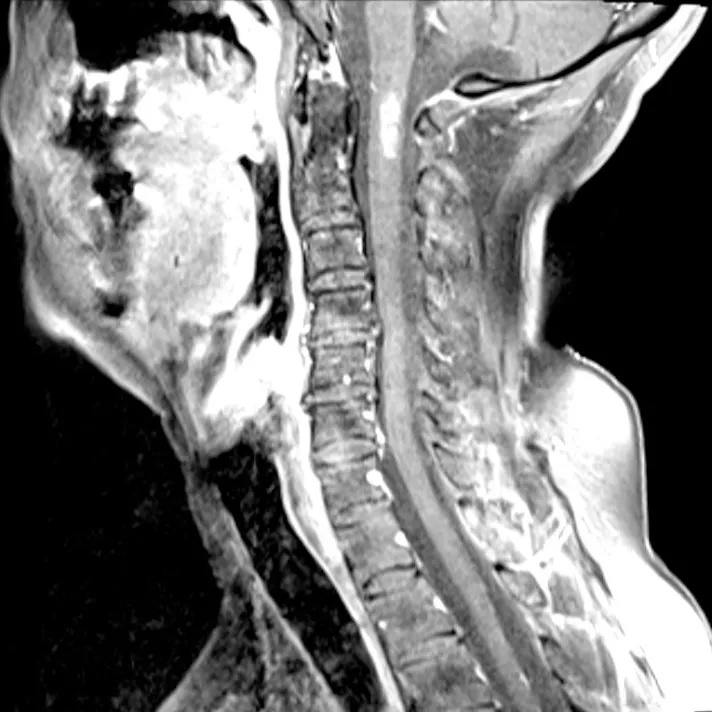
Cervical Spine MRI showing rapid enlargement. Sagittal MRI of the cervical spine demonstrated substantial and rapid enlargement of the contrast enhancing lesion at the cervicomedullary junction.
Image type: radiology (mri)